Question: I am developing a small application consisting of several tabs where each tab holds just one kind of products (for example pizza products) and makes it possible to add specific product (Margherita) from this tab to an order. Each tab holds layout where there are buttons representing each product on the left side and list of items (all products) currently added to the order + calculated prices on the right side. This is the way how I currently add 'Tab' in 'TabHost':
'''
Bundle extras = new Bundle();
extras.putString("productType", "pizza");
tabHost.addTab(tabHost.newTabSpec("pizza").setIndicator("Pizza"), OrderFragment.class, extras);
'''
The problem is that when I try to get arguments in a constructor of OrderFragment, it throws an exception:
'''
E/AndroidRuntime(533): FATAL EXCEPTION: main
E/AndroidRuntime(533): java.lang.NullPointerException
'''
The reason why I need to pass some data to the OrderFragment is that OrderFragment is GOING to be an abstract class for any kind of product (product, pasta, etc.), so it can find out, for which type of product it is and load proper data for that. I thought that the method 'addTab(TabSpec, Class<T>, Bundle)' creates an instance of specified class and puts extras in it but it seems like that these extras are not packed with it. (Guess it is for another purpose). I would appreciate any suggestions how to solve this. If you would do it in completely different way, I would also appreciate pointing it out.
OrderFragment:
'''
public class OrderFragment extends Fragment implements IEditOrder{
private static final String TAG = "OrderFragment";
private Controller controller;
private ListView lst_order;
private TextView txt_order_total;
private Button btn_finishOrder;
private Button btn_cancelOrder;
private String productType;
private OrderAdapter orderAdapter;
private static final int DIALOG_EDIT_ORDER = 1;
public OrderFragment() {
Bundle extras = getArguments();
Log.d(TAG, "Extras: " + extras.toString());
this.productType = extras.getString("productType");
}
@Override
public void onCreate(Bundle savedInstanceState) {
super.onActivityCreated(savedInstanceState);
//setRetainInstance(true);
controller = Controller.getInstance();
controller.loadProducts(getActivity().getApplicationContext());
//FillDatabase.loadDataToDatabase(getActivity());
}
@Override
public void onSaveInstanceState(Bundle outState) {
// TODO Auto-generated method stub
super.onSaveInstanceState(outState);
}
@Override
public View onCreateView(LayoutInflater inflater, ViewGroup container, Bundle savedInstanceState) {
View view = inflater.inflate(R.layout.fragment_pizza, container, false);
txt_order_total = (TextView)view.findViewById(R.id.txt_order_total);
btn_finishOrder = (Button)view.findViewById(R.id.btn_finishOrder);
btn_cancelOrder = (Button)view.findViewById(R.id.btn_cancelOrder);
btn_finishOrder.setOnClickListener(finishOrder);
btn_cancelOrder.setOnClickListener(cancelOrder);
final RelativeLayout layout = (RelativeLayout) view.findViewById(R.id.rl_order_pizza);
orderAdapter = new OrderAdapter(getActivity(), controller.getOrderMap());
lst_order = (ListView) view.findViewById(R.id.lst_order);
lst_order.addHeaderView(inflater.inflate(R.layout.order_list_header, null));
lst_order.setAdapter(orderAdapter);
lst_order.setOnItemClickListener(itemClickListener);
txt_order_total.setText("Total Price: " + controller.calculateTotalPrice());
layout.getViewTreeObserver().addOnGlobalLayoutListener(new OnGlobalLayoutListener()
{
@Override
public void onGlobalLayout()
{
layout.getViewTreeObserver().removeGlobalOnLayoutListener(this);
RelativeLayout.LayoutParams layoutParams;
int currentX = 20;
int currentY = 20;
for (Product product: controller.getProducts("pizza")){
layoutParams = new RelativeLayout.LayoutParams(UIConstnts.BUTTON_WIDTH, UIConstnts.BUTTON_HEIGHT);
Button tempButton = new Button(getActivity().getApplicationContext());
tempButton.setId((int)product.getId());
tempButton.setText(product.getName());
tempButton.setOnClickListener(clickListener);
layoutParams.setMargins(currentX, currentY, 0, 0);
tempButton.setLayoutParams(layoutParams);
layout.addView(tempButton);
if (layout.getWidth() < currentX + UIConstnts.MARGIN_LEFT + (2 * UIConstnts.BUTTON_WIDTH)){
currentX = 20;
currentY += UIConstnts.BUTTON_HEIGHT + UIConstnts.MARGIN_BOTTOM;
}
else{
currentX += UIConstnts.MARGIN_LEFT + UIConstnts.BUTTON_WIDTH;
}
}
layout.requestLayout();
}
});
return view;
}
private OnClickListener clickListener = new OnClickListener(){
@Override
public void onClick(View view) {
controller.addOrderItem(1, (long)view.getId());
updateQuantity();
txt_order_total.setText("Total Price: " + controller.calculateTotalPrice());
}
};
private OnItemClickListener itemClickListener = new OnItemClickListener() {
@Override
public void onItemClick(AdapterView<?> parent, View view, int position, long id) {
showDialog(id, Integer.valueOf(((TextView)view.findViewById(R.id.txt_lst_quantity)).getText().toString()));
}
};
private OnClickListener finishOrder = new OnClickListener(){
@Override
public void onClick(View v) {
controller.finishOrder(getActivity());
updateQuantity();
}
};
private OnClickListener cancelOrder = new OnClickListener(){
@Override
public void onClick(View v) {
controller.resetOrder();
updateQuantity();
}
};
private void showDialog(long productId, int quantity) {
DialogFragment newFragment = EditOrderDialog.newInstance(productId, quantity, "Change Quantity");
newFragment.setTargetFragment(this, DIALOG_EDIT_ORDER);
newFragment.show(getFragmentManager(), "dialog");
}
@Override
public void updateQuantity() {
orderAdapter.setOrderList(controller.getOrderMap());
orderAdapter.notifyDataSetChanged();
txt_order_total.setText("Total Price: " + controller.calculateTotalPrice());
}
}
'''
Picture of UI. (ListView on the right side is present on all the tabs and contains all the products in the order):

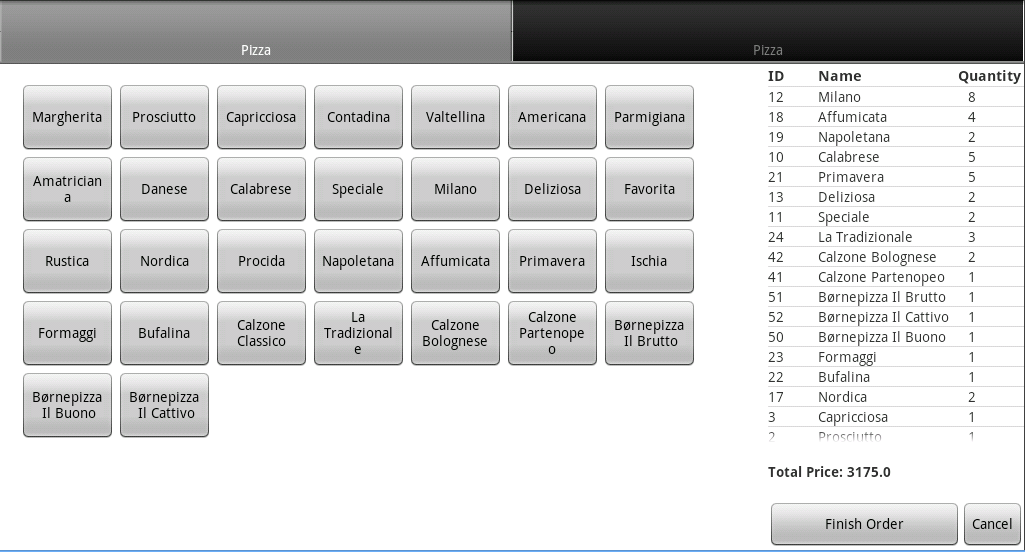
Answer: Don't ask for the arguments/extras in the constructor! They are not set at this time. They will be available later.
'''
//If you create your Fragments yourself, create them in a static factory method:
public static Fragment newInstance(String productType){
Bundle b = new Bundle();
b.putString(ARG_PRODUCT_TYPE, productType);
Fragment f = new OrderFragment();
f.setArguments(b);
return f;
}
//Write a helper method for your arguments
public String getProductType(){
if(getArguments().containsKey(ARG_PRODUCT_TYPE)){
return getArguments().getString(ARG_PRODUCT_TYPE);
}
return null;
}
'''
Then use the helper method the Constructor, i.e. in onCreate().